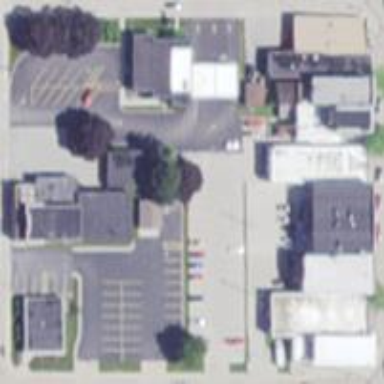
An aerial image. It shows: Retail area.